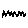
Label: zigzag